Question: I want to achieve the following:

Where there is a background image, and a text over it (text position is bootstrap offset-6 col-6)
And for it to be responsive.
The thing is, that unlike conventional background, I do care how the background image is truncated, I need the phone to be visible regardless of the width.
I tried:
'background: url(background-photo.jpg) center center cover no-repeat fixed;'
And the invisible 'img' trick on <URL>
In all the cases the phone gets truncated
Assistance will be appreciated
:
As requested - the original div structure is:
'''
<div id="hungry">
<div class="col-xs-offset-6 col-xl-offset-6 col-xs-6 col-xl-6">
<p>Hungry doesn't always happen in the kitchen</p>
</div>
</div>
'''
But I have no problem changing it to whatever works...
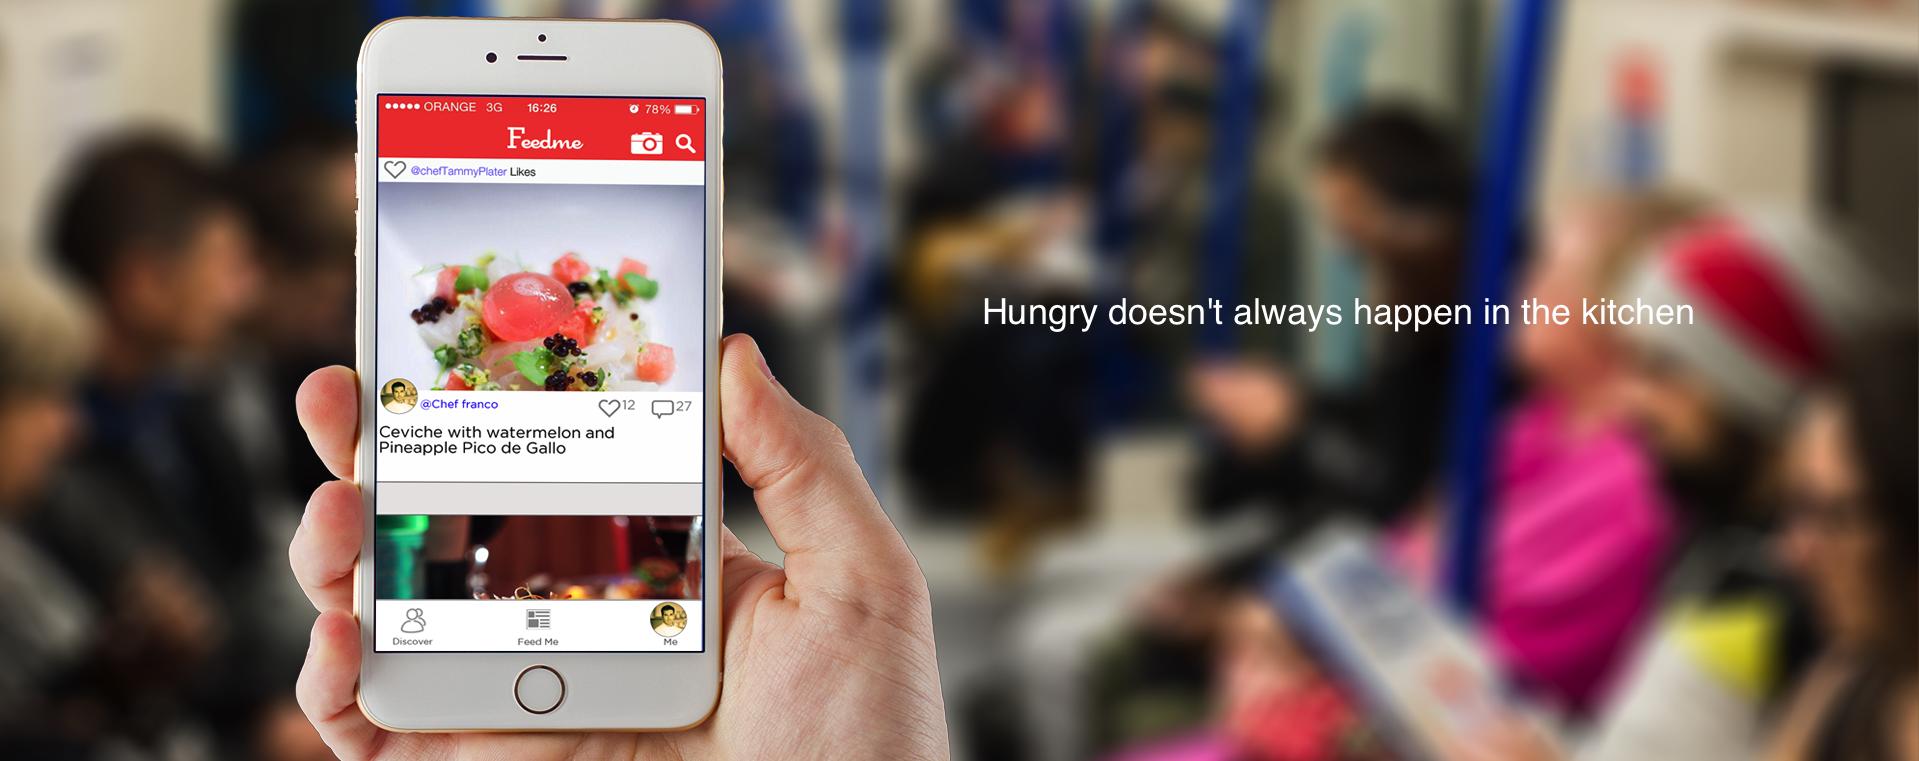
Answer: ## Solution with JavaScript
I know this is not a CSS-only solution a I use JavaScript, but it could help as a temporary solution while we look for a CSS thing.
The HTML would be the same as you posted:
'''
<div id="hungry">
<div class="col-xs-offset-6 col-xl-offset-6 col-xs-6 col-xl-6">
<p>Hungry doesn't always happen in the kitchen</p>
</div>
</div>
'''
The CSS for the div with id "hungry" would look like this:
'''
#hungry {
background:url('http://i.stack.imgur.com/7xasp.jpg') no-repeat center center ;
background-size:cover;
width:100%;
}
'''
And finally, with JavaScript (I used jQuery to make it easier), you resize the height of '#hungry' depending on the screen width:
'''
// you know the size for your image
imageWidth = 1919;
imageHeight = 761;
imageProportion = imageHeight/imageWidth;
function resizeJumbo() {
$("#hungry").css({ height: $(window).width() * imageProportion });
}
$(window).on("resize", function() {
resizeJumbo();
});
$(document).ready(function() {
resizeJumbo();
});
'''
You can see a demo working on this fiddle: <URL>.
## Solution with CSS only
Just update the CSS for the hungry div a little:
'''
#hungry {
background:url('http://i.stack.imgur.com/7xasp.jpg') no-repeat center center ;
background-size:cover;
width:100%;
padding-top:20%;
padding-bottom:20%;
}
'''
You can see it working here: <URL>.
'padding-top:20%''padding-bottom:20%'
Those values have to do with the size of the picture, and the proportion between them. In your case: width = 1919 and height = 761, so the proportion between width and height is (761 / 1919) * 100 = 39.65%. Just add half that value on top, and half that value at the bottom, then the text will remain always in the middle, and the picture will always be proportional.
I know it's a bit "hacky" and plays with knowing some data, but it seems to be working fairly well.